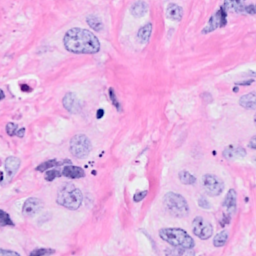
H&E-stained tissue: Breast